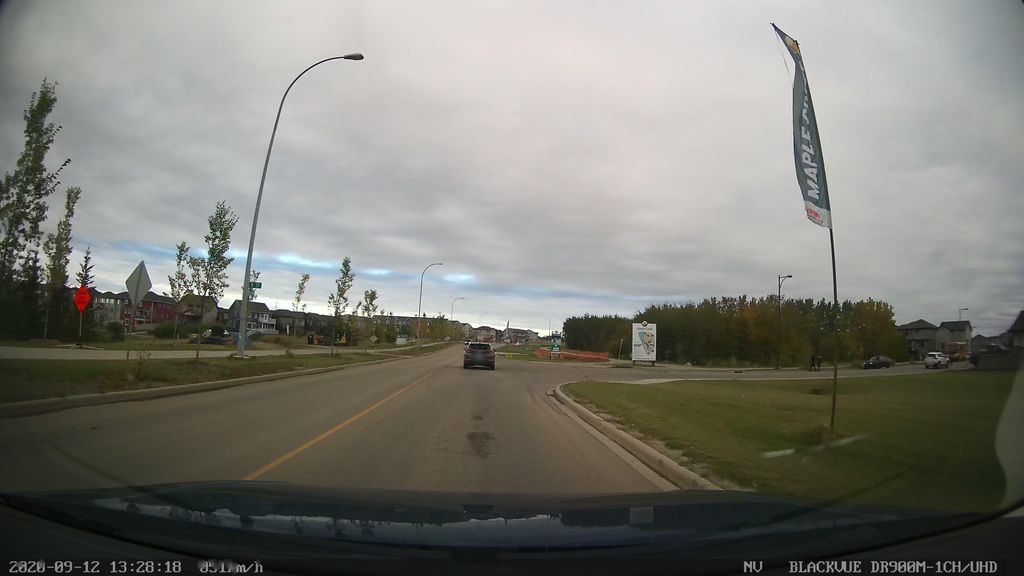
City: edmonton